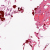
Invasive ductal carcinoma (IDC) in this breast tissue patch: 0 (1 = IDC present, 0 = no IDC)